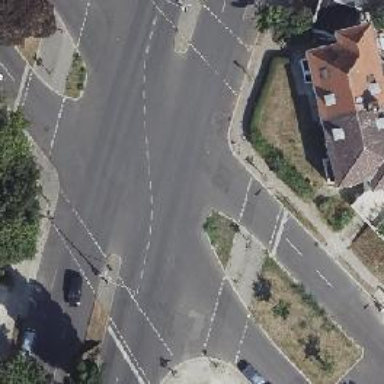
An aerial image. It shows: Residential road with asphalt surface. It is dual carriageway.